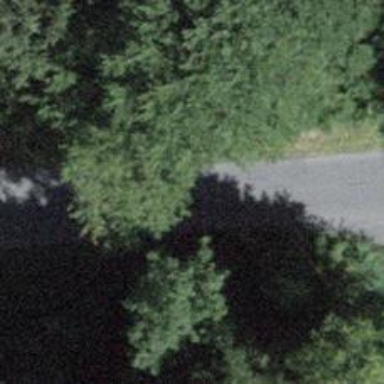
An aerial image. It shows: Unclassified road.